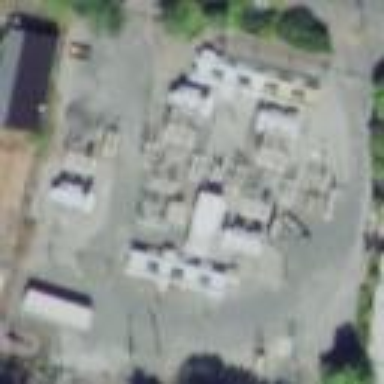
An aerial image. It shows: Substation for power supply.